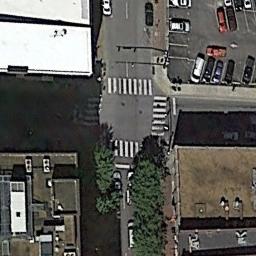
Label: intersection